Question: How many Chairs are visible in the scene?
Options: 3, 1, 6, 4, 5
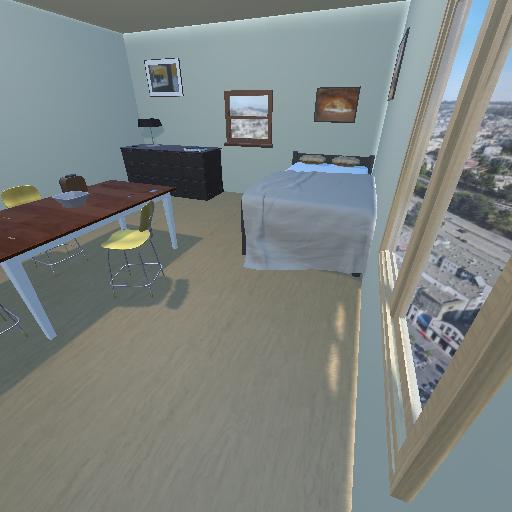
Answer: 3